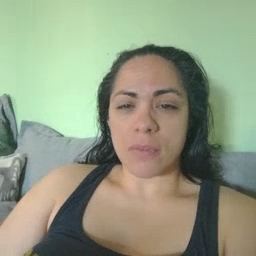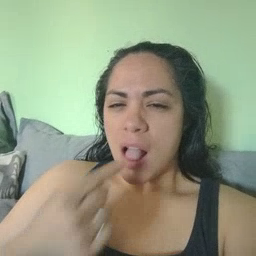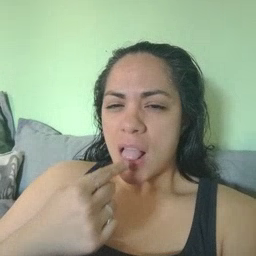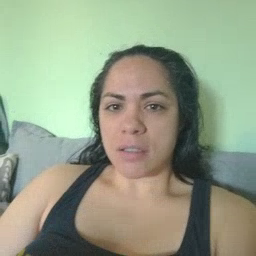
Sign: tongue